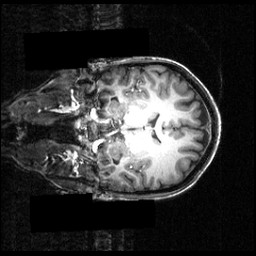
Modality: T1w
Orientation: coronal
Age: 26
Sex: female
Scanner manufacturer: siemens
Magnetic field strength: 3.951 T
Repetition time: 1.5 s
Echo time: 0.00335 s